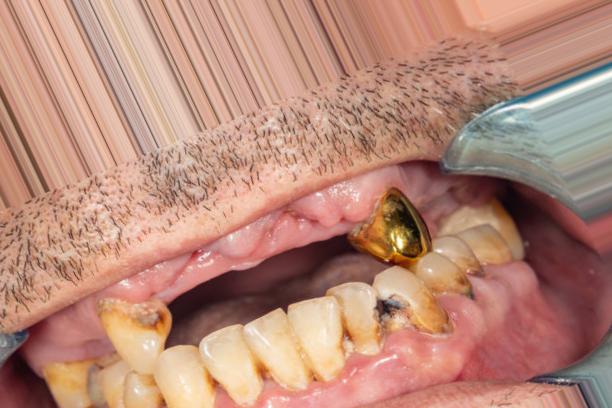
Condition: Caries